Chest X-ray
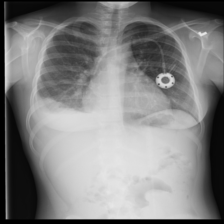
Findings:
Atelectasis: negative
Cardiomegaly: negative
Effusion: positive
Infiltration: negative
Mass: negative
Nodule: negative
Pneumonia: negative
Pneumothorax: negative
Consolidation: negative
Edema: negative
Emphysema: negative
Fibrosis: negative
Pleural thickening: negative
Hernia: negative